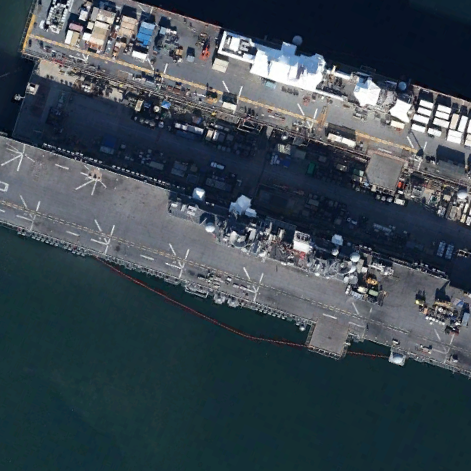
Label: assault